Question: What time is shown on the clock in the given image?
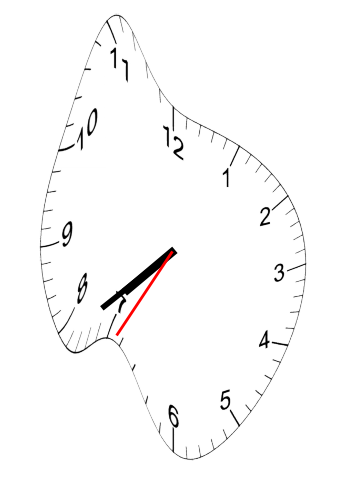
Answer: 07:38:35